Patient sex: M
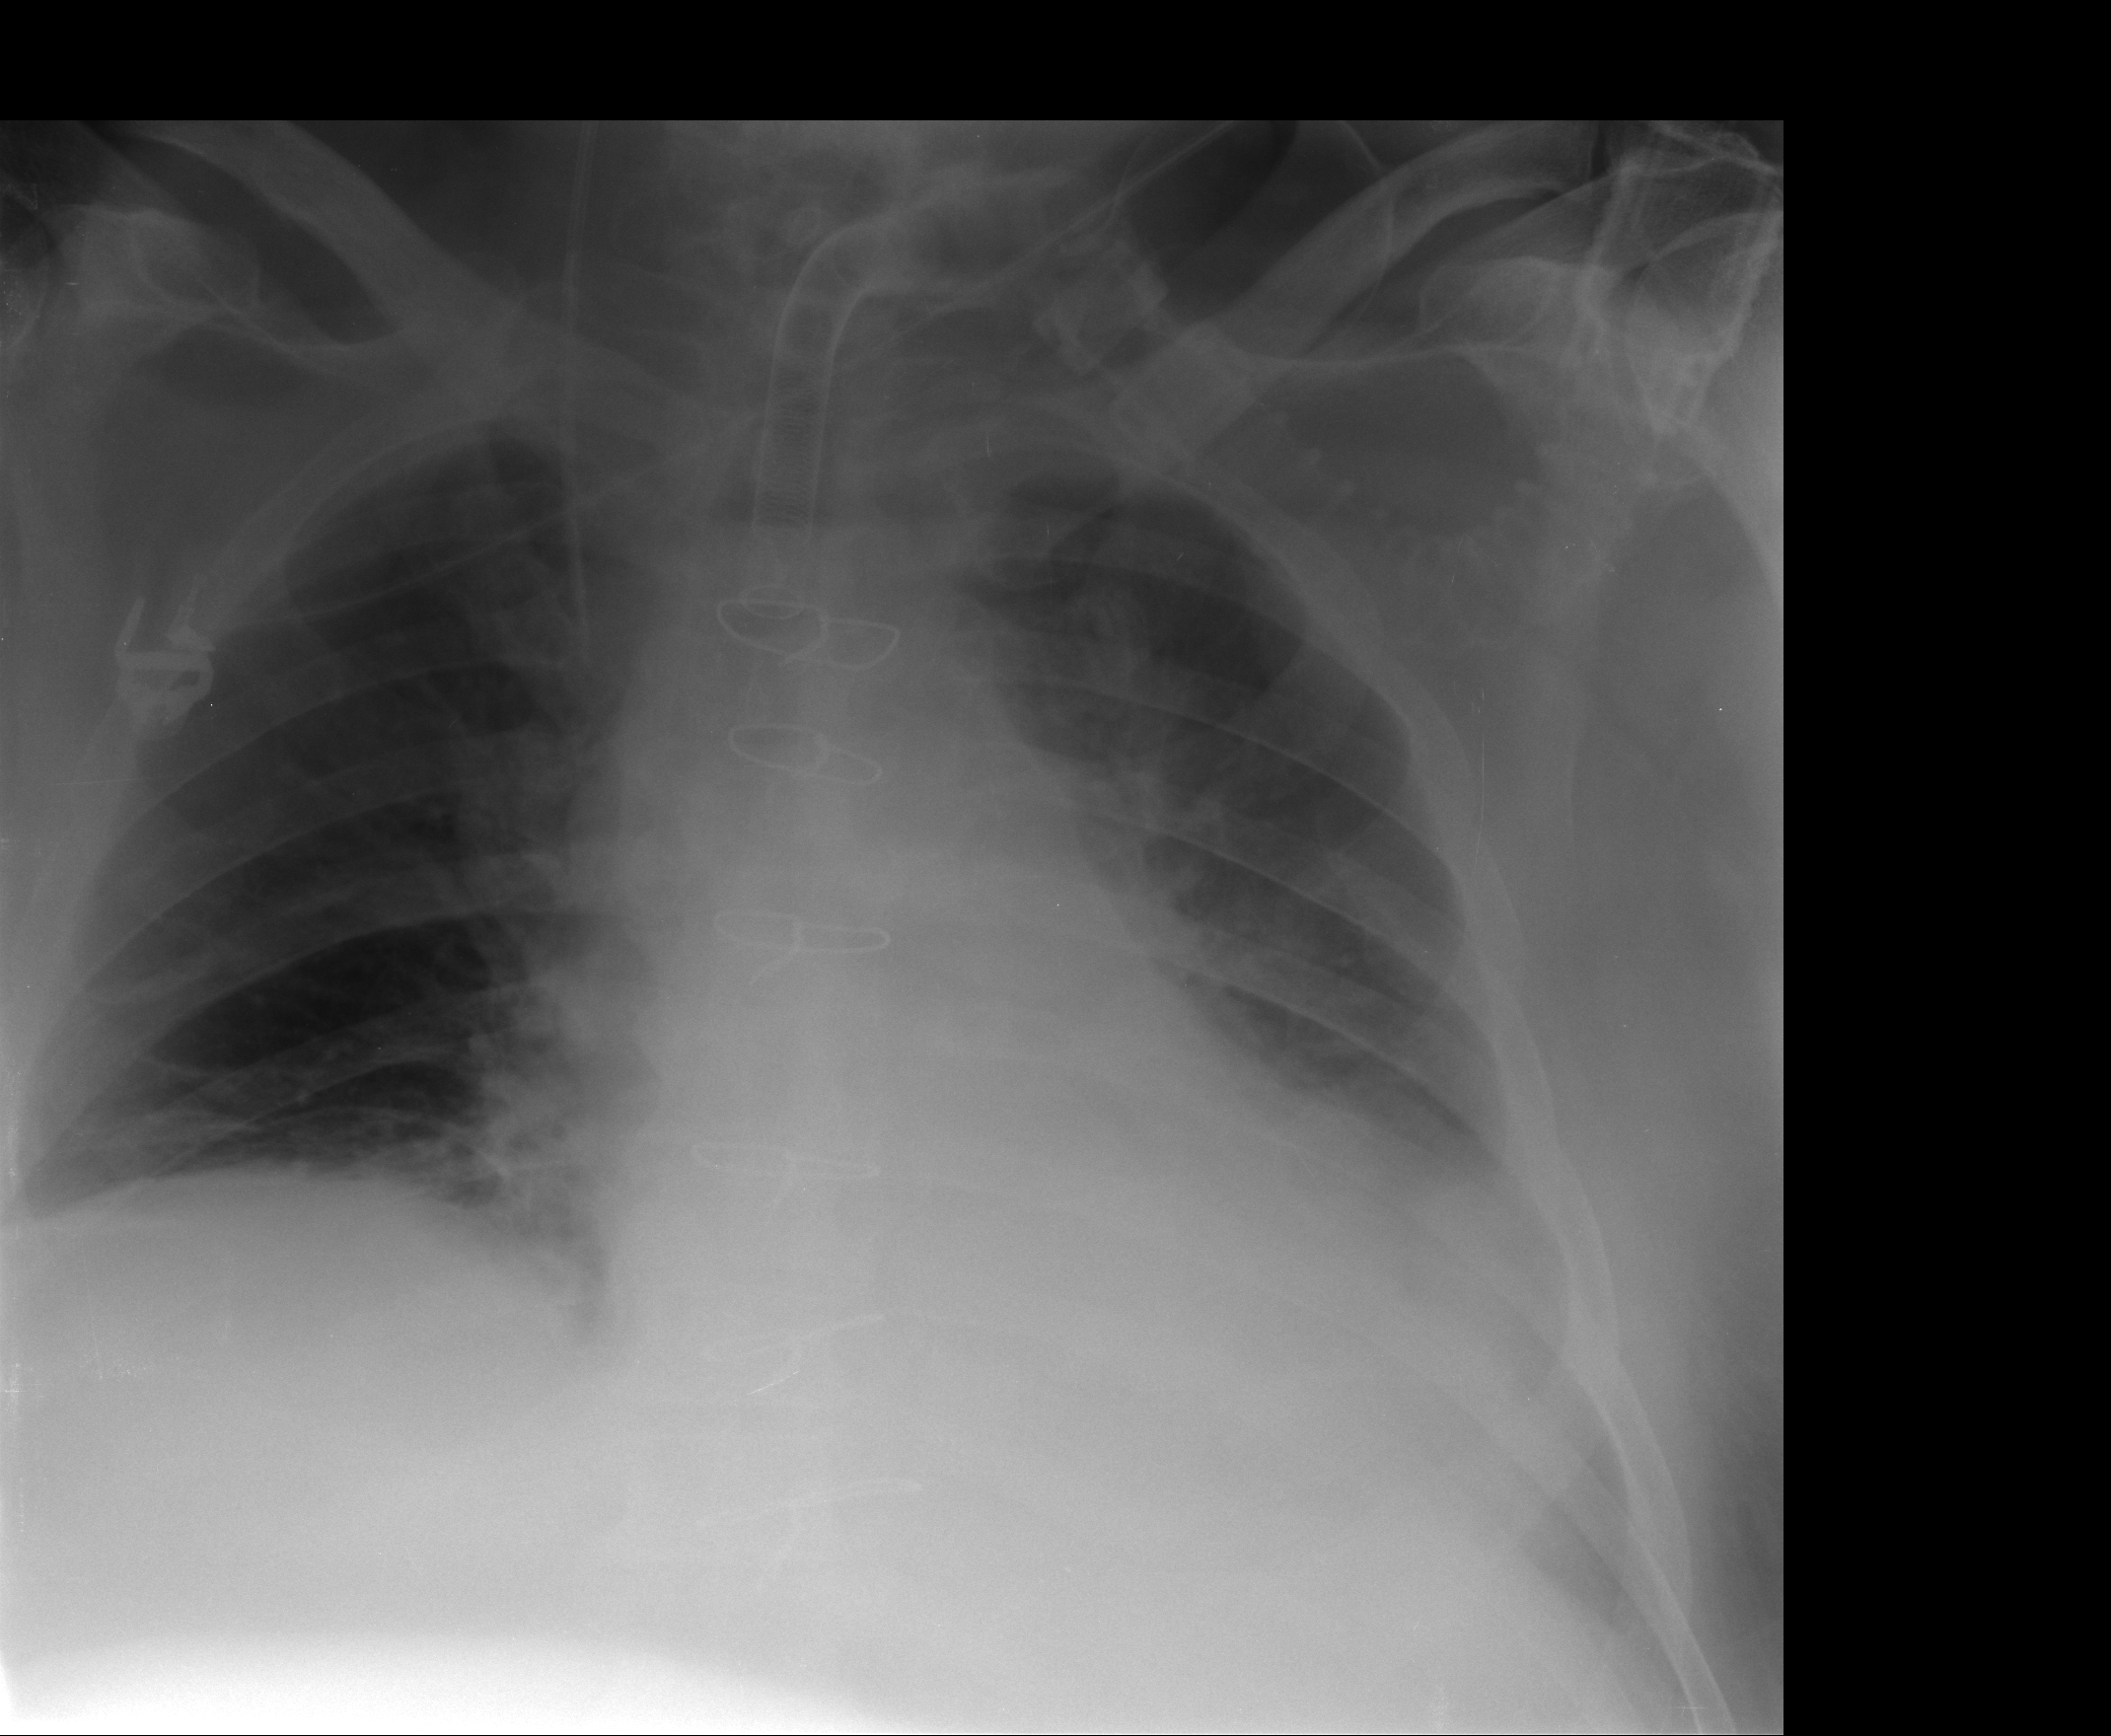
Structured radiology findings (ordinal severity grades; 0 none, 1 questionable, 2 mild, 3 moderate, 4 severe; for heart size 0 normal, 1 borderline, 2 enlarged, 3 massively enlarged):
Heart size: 2
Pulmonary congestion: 2
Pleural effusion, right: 1
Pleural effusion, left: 2
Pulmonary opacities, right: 0
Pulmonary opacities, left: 0
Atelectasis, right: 2
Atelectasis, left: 2